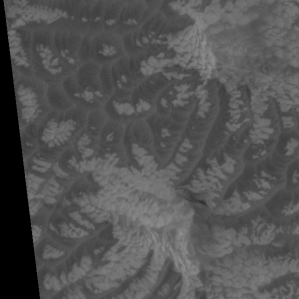
Label: non_frost